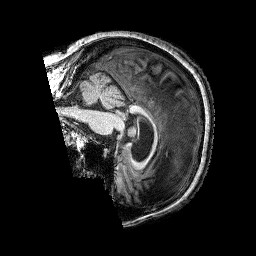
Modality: T1w
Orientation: sagittal
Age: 70
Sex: female
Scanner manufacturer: siemens
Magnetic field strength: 3 T
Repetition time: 2.25 s
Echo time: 0.00452 s